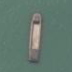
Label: Sand_carrier